Current action and preconditions to check: trajectory_clear

Your task: For each precondition in the list above, predict whether it will hold at this action.

Consider the current scene as observed from the mobile robot's camera, and analyze the predicted future states of all dynamic agents (e.g., people, animals, vehicles, or any moving entities) within the NEXT SECOND.

IMPORTANT: Only answer "very likely" if you are absolutely certain—based on strong, clear evidence—that a dynamic agent will violate the precondition in the predicted future state. Do NOT answer "very likely" for unlikely, ambiguous, or low-probability risks.

Ask yourself for each precondition: Is there a high probability, with clear and convincing evidence, that the predicted future states of any dynamic agent will interfere with the predicted future state of the currently executing action within the NEXT SECOND, causing that precondition to fail?

Assess the risk level based on these predictions. Use "likely" or "very likely" if motions create a clear risk of interference.

Use "neutral" or "improbable" if agents are nearby but their predicted paths are clearly diverging or non-conflicting.

Failure Risk Categories: "very improbable", "improbable", "neutral", "likely", "very likely"

Answer Format: Output ONLY the probability_of_failure value from these categories: "very improbable", "improbable", "neutral", "likely", "very likely"

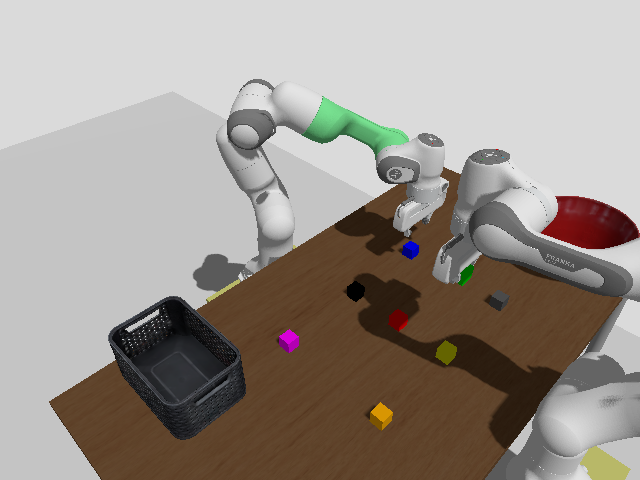

Answer: very improbable